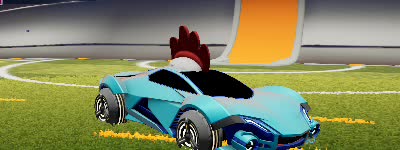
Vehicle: werewolf